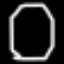
Label: octagon